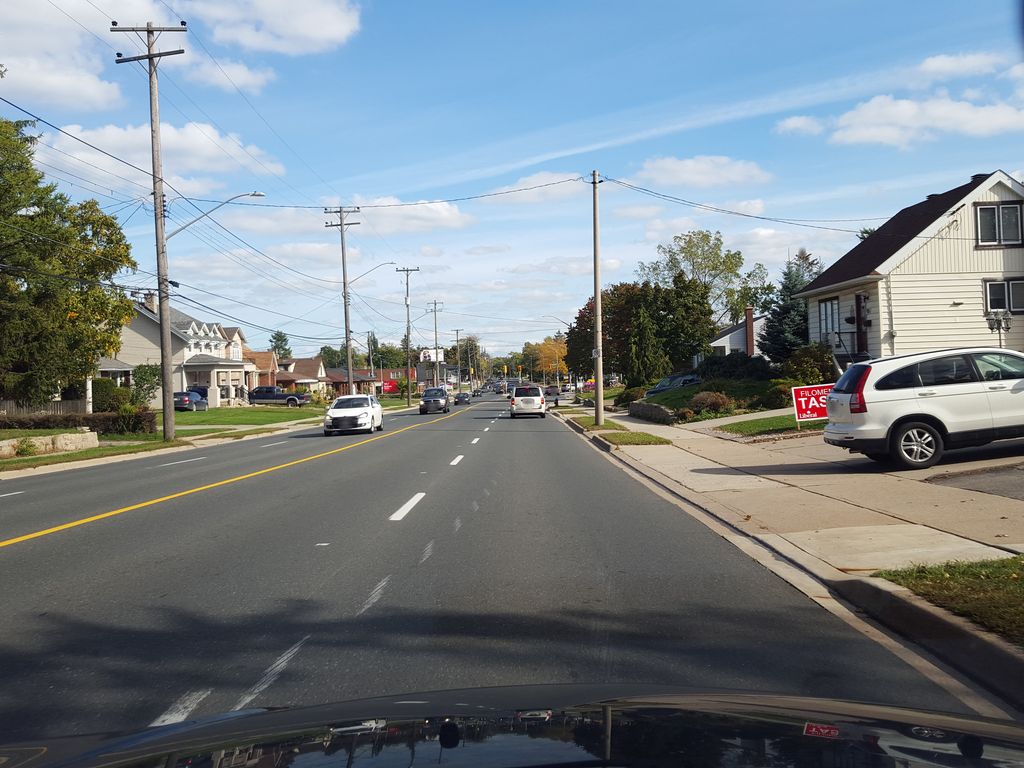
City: hamilton